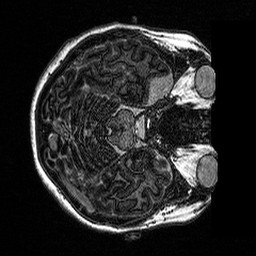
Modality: MP2RAGE
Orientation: axial
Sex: female
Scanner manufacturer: siemens
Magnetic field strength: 3 T
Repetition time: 5 s
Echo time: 0.00292 s